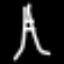
Label: The Eiffel Tower